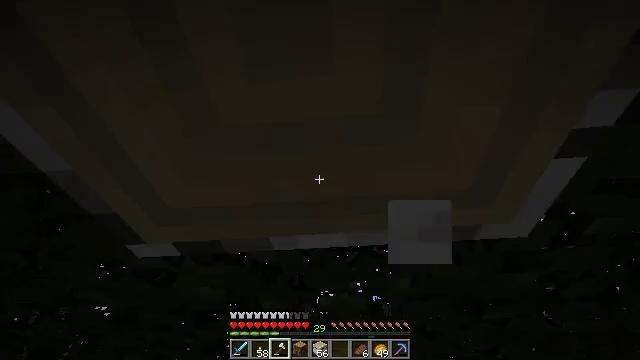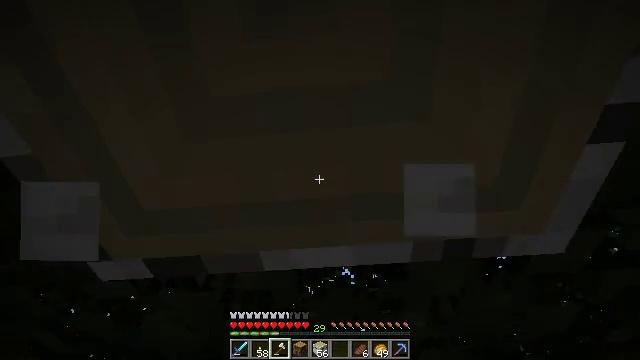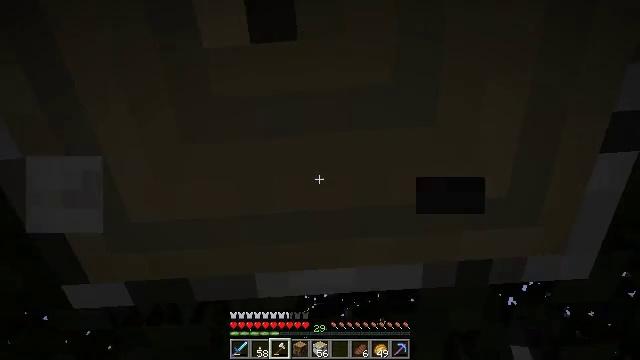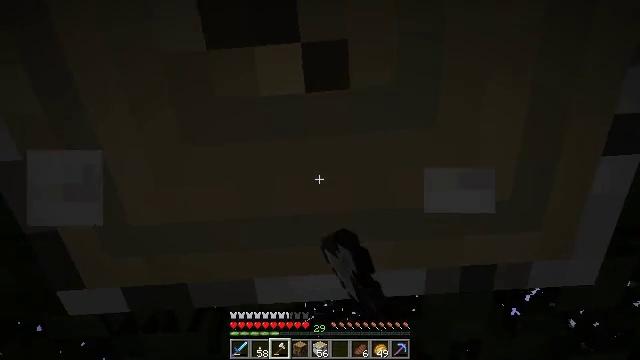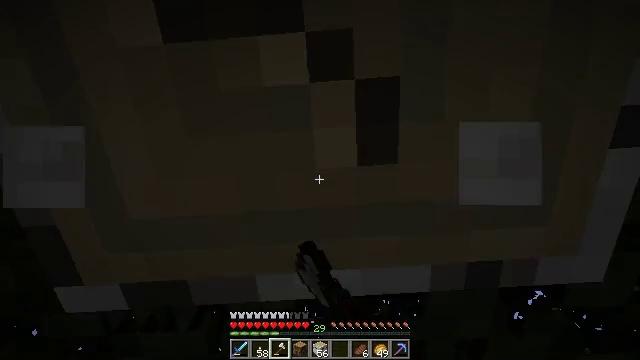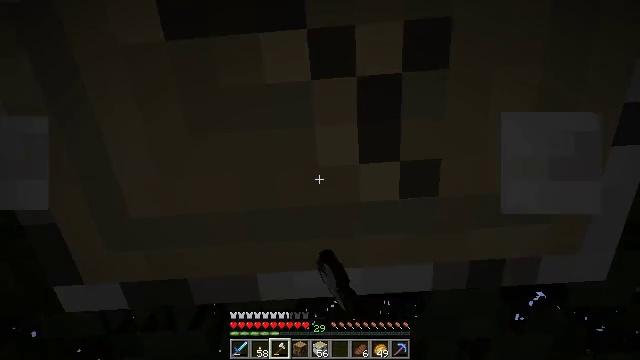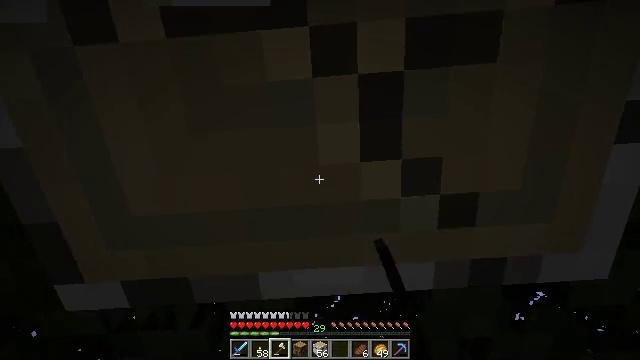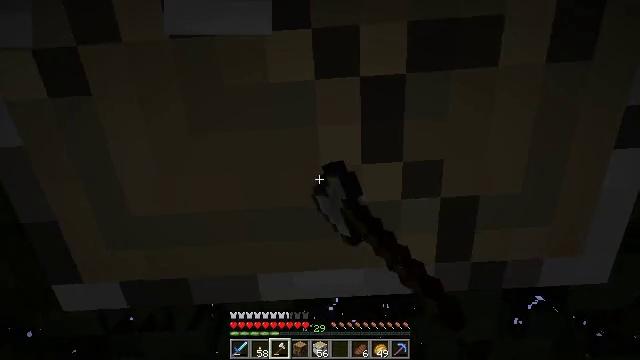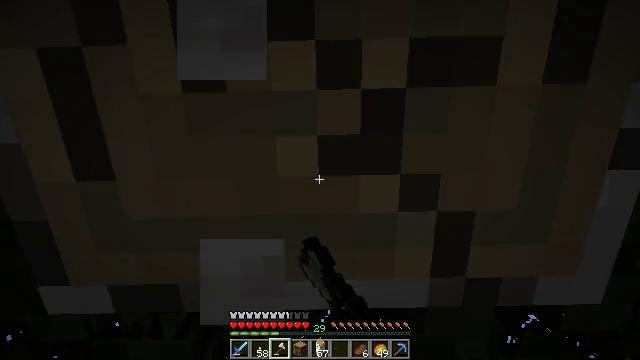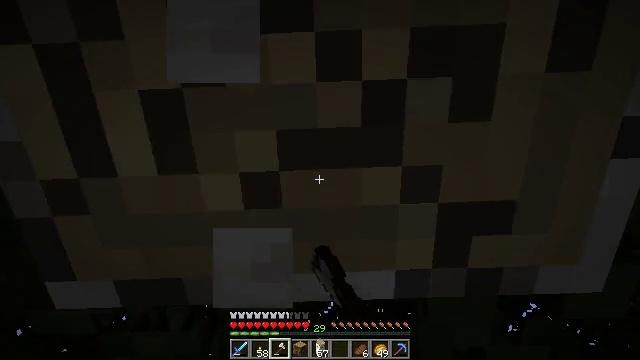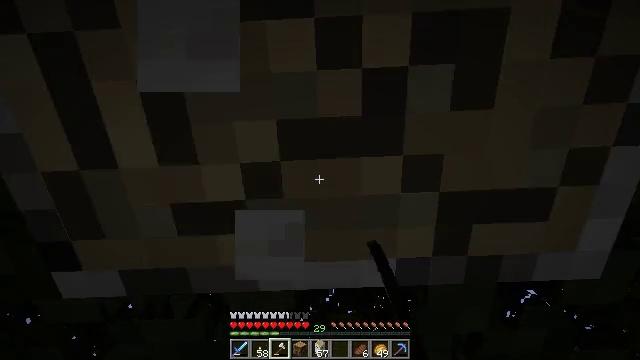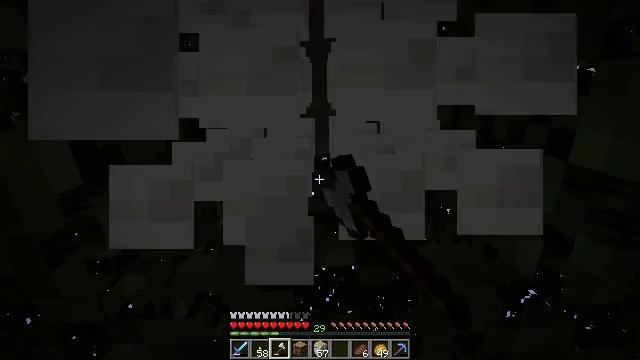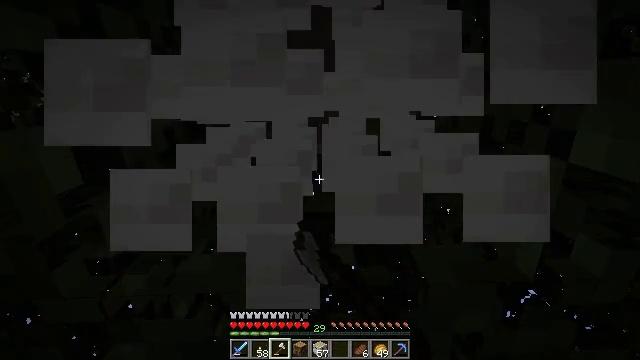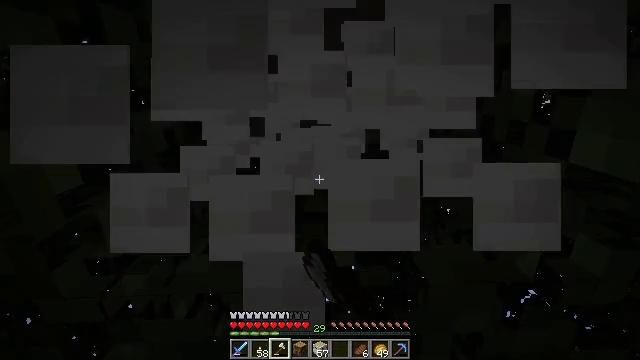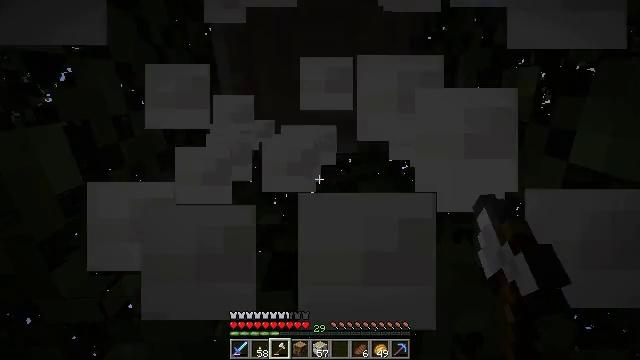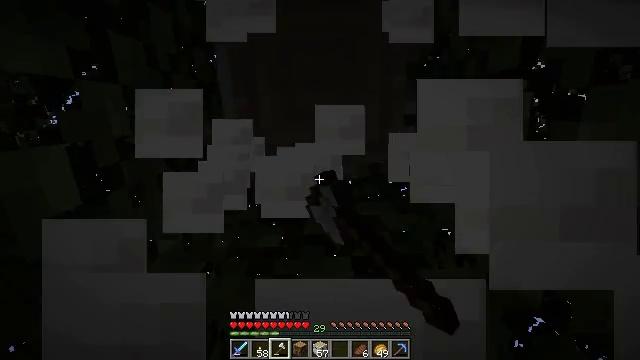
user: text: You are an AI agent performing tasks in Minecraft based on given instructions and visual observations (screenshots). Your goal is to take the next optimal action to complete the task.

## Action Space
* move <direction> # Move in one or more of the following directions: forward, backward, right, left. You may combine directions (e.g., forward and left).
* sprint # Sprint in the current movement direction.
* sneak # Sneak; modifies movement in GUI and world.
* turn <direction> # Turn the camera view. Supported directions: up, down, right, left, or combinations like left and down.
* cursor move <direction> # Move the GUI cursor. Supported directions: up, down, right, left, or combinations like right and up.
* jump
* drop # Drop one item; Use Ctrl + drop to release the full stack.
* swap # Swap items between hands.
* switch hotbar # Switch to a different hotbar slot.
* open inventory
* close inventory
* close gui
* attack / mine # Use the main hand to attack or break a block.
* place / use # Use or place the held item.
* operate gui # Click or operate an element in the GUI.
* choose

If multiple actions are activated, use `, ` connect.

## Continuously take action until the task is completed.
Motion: motion action
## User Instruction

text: Chop down the birch log.
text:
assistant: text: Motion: turn up, attack / mine
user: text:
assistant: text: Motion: turn up, attack / mine
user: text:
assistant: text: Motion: turn up, attack / mine
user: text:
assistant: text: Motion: turn up, attack / mine
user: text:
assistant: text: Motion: attack / mine
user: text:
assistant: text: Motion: attack / mine
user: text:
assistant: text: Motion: attack / mine
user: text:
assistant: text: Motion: turn right and up, attack / mine
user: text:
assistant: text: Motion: turn down, attack / mine
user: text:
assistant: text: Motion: turn down, attack / mine
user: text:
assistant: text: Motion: attack / mine
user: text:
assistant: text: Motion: attack / mine
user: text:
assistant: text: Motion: attack / mine
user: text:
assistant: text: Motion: attack / mine
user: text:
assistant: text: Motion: turn up, attack / mine
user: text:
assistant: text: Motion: turn up, attack / mine
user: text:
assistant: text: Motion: turn up, attack / mine
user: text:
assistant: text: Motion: turn up, attack / mine
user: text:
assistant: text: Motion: turn up, attack / mine
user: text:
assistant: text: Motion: attack / mine
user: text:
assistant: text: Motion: attack / mine
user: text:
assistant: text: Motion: attack / mine
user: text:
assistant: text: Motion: attack / mine
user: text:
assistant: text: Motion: attack / mine
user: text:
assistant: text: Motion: attack / mine
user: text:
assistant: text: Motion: attack / mine
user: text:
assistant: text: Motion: attack / mine
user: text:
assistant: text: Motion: attack / mine
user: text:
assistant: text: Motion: attack / mine
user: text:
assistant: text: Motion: attack / mine